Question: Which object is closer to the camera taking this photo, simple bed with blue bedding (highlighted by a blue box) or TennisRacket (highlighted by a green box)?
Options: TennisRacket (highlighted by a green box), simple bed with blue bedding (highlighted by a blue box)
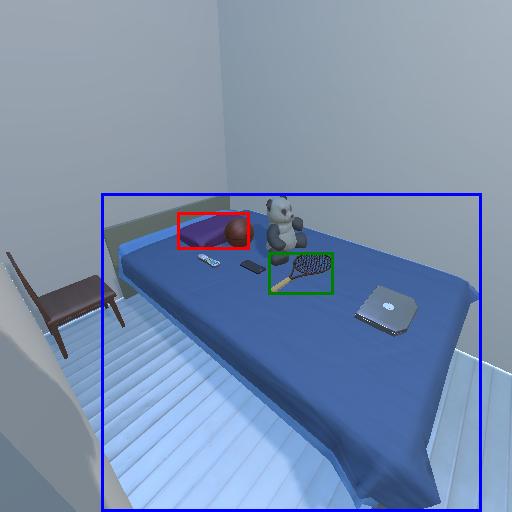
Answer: TennisRacket (highlighted by a green box)